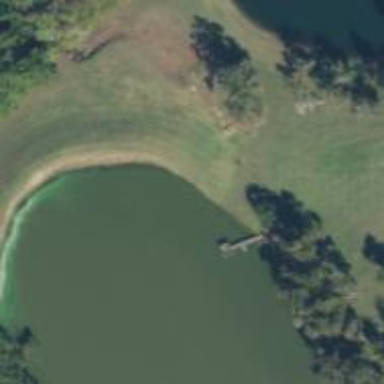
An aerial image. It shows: Dock by the waterway.